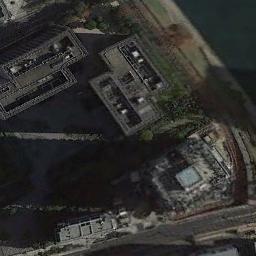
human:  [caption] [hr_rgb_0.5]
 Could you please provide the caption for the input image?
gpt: A commercial area with some buildings is next to the waters and a vacant lot between buildings .

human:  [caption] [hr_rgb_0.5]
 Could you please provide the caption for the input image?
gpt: The commercial area is next to many roads .

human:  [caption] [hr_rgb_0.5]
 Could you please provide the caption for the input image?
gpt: In a business district there are several tall buildings of different shapes and several roads with many cars and many trees .

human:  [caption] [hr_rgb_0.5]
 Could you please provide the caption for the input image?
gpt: The green space is large .

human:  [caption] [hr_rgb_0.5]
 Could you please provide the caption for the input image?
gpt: There are  several buildings beside a lake on a commercial area .